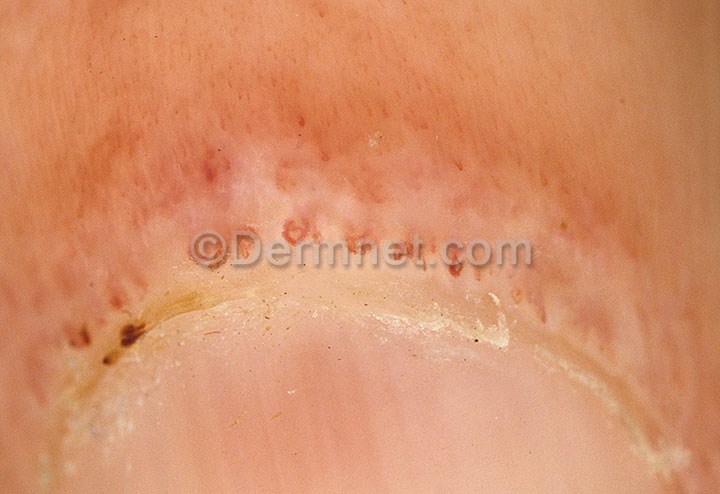
Disease: Lupus and other Connective Tissue diseases